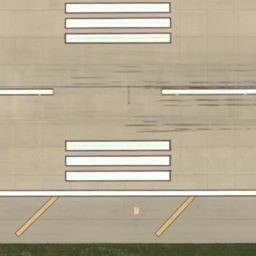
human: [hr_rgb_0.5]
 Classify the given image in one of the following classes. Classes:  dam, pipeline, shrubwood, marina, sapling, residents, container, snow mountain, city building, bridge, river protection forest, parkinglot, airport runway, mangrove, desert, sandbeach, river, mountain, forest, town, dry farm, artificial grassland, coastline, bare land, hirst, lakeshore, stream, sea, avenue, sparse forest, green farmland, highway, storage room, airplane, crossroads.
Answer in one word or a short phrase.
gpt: airport runway